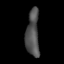
Tissue: lung
Cell type: Epithelial cells
Senescence score: 0.1749
Nuclear area (px): 596
Mean DAPI intensity: 80.146